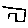
Label: square